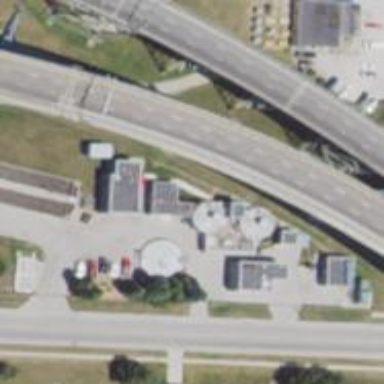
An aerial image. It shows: Storage tank with man-made structure.